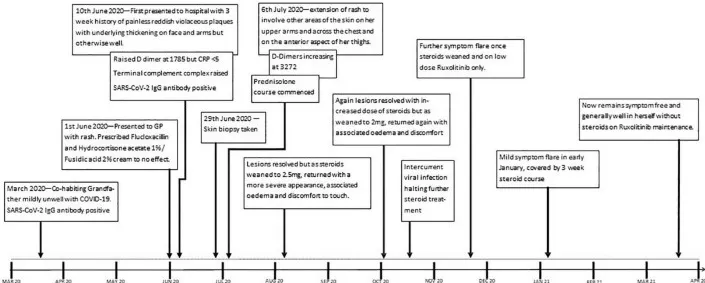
Timeline with the most relevant data of the clinical case.
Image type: chart (chart)